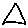
Label: triangle